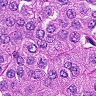
Metastatic tissue present: yes